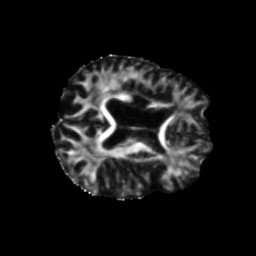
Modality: FA
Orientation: axial
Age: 75
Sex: female
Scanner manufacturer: siemens
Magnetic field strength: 3 T
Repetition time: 5.25 s
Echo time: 0.08 s